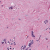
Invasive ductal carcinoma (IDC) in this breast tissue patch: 1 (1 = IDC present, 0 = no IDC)